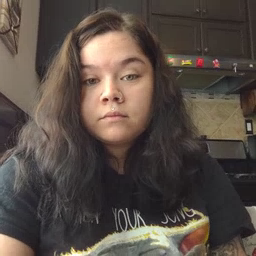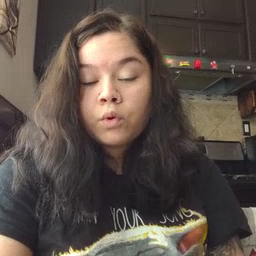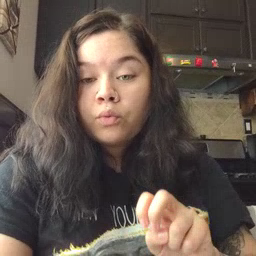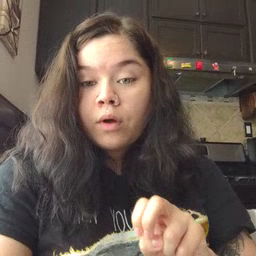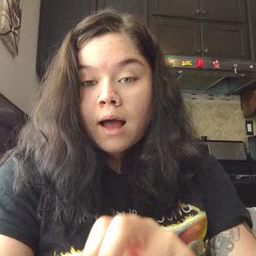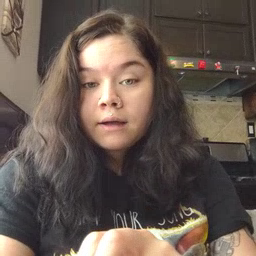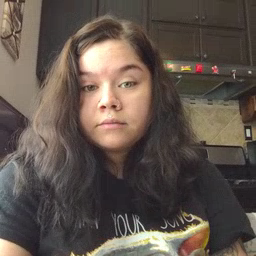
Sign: ride